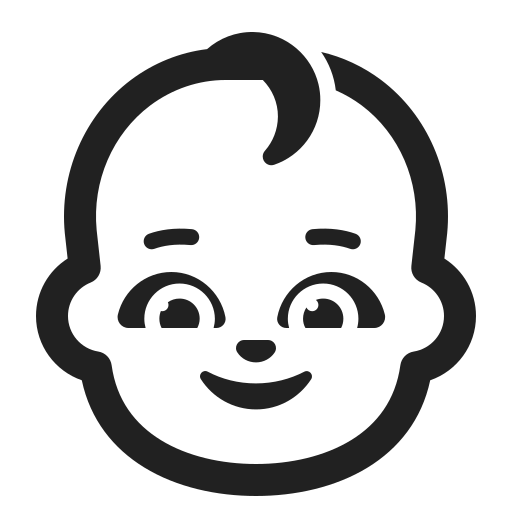
baby high contrast default